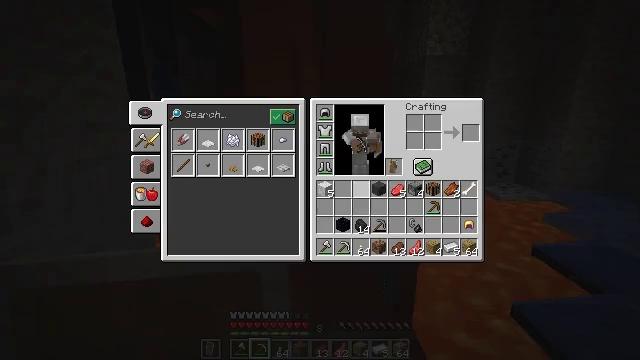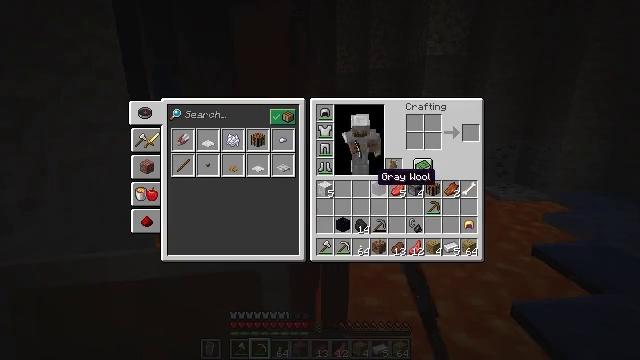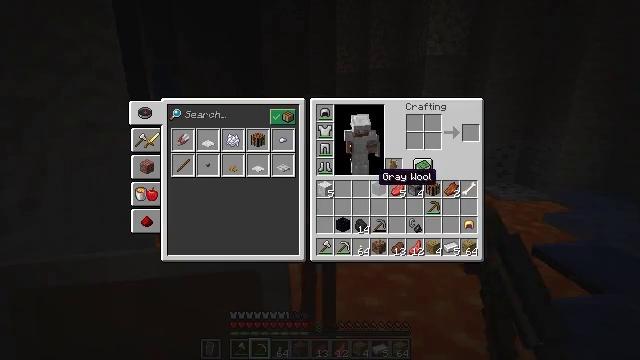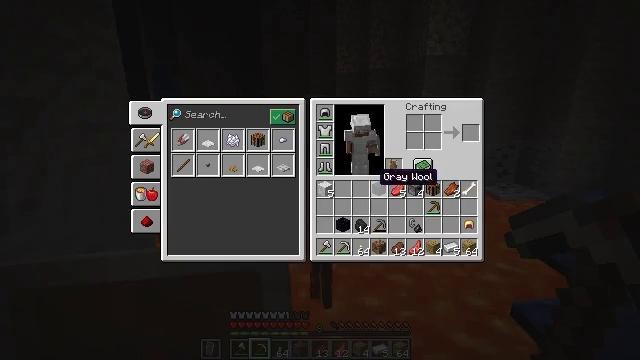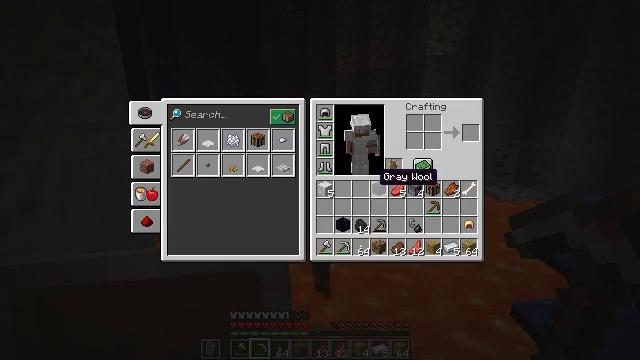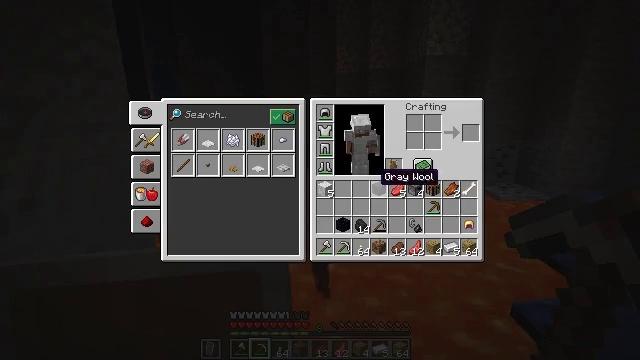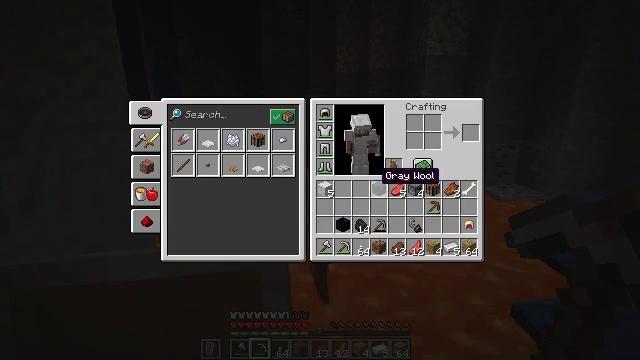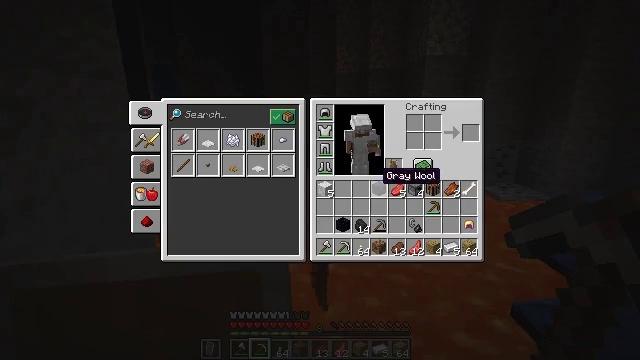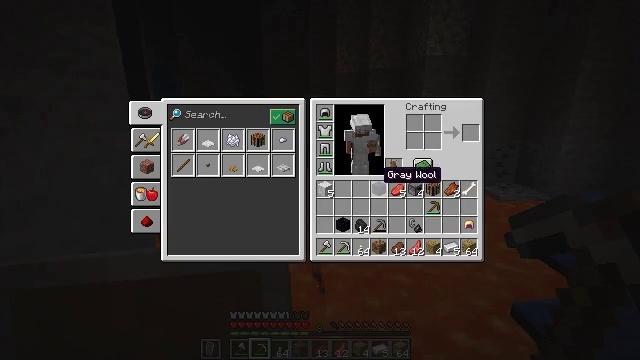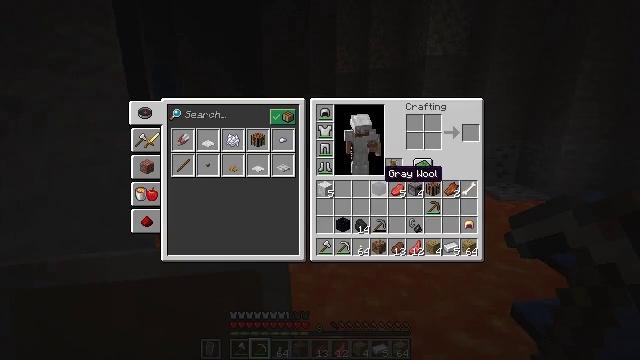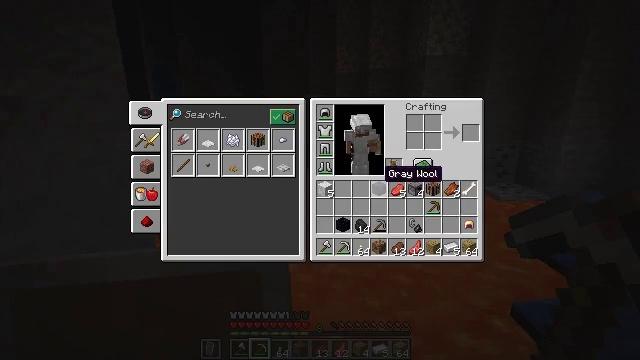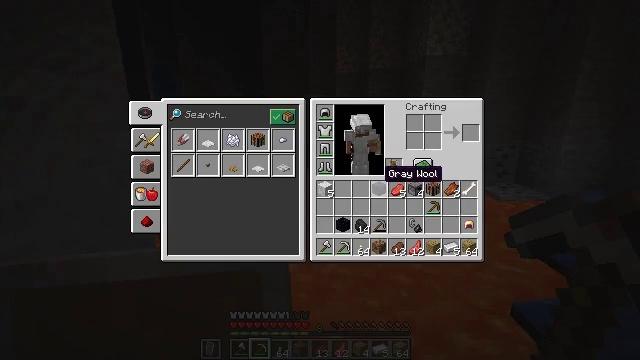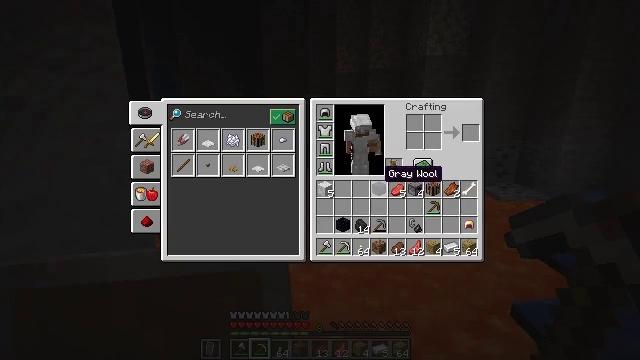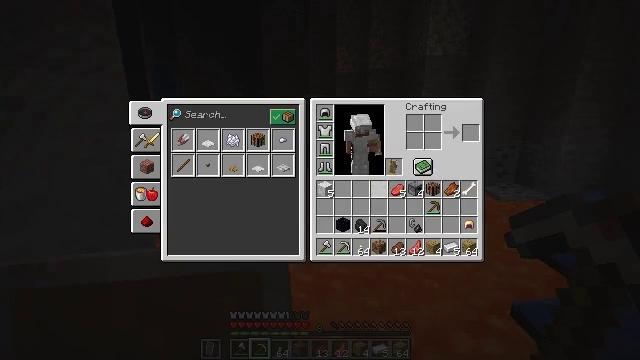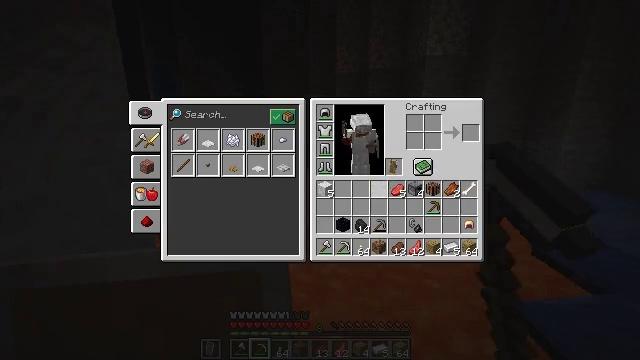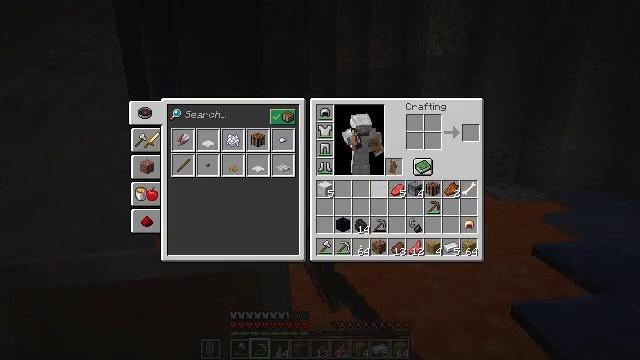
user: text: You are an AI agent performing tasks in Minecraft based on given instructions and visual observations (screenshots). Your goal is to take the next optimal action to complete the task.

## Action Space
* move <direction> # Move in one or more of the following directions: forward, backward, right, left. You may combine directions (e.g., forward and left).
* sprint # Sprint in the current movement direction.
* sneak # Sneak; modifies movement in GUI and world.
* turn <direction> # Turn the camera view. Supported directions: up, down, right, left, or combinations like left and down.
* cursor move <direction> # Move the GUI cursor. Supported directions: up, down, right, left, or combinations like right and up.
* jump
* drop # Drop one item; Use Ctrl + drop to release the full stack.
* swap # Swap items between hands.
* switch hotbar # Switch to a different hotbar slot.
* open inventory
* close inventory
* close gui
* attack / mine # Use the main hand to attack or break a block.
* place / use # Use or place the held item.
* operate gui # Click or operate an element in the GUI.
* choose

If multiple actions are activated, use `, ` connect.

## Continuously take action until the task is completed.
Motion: motion action
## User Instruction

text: Drop a gray wool.
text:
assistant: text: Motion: sprint, open gui
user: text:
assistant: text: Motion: sprint
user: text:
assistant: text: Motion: sprint
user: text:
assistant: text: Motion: sprint
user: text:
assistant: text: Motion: sprint
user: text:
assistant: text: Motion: sprint
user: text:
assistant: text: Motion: sprint
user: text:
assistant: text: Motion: sprint
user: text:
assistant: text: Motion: sprint
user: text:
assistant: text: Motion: sprint
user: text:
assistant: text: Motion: sprint
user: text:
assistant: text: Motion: sprint
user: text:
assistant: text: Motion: sprint, drop
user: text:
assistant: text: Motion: sprint, drop
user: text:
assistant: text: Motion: sprint, drop
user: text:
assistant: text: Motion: sprint, drop
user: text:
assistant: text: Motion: sprint
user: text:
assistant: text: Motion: sprint